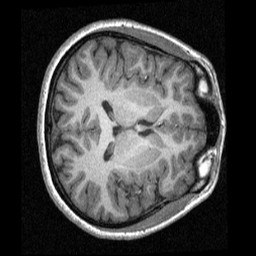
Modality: T1w
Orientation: axial
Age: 18
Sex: female